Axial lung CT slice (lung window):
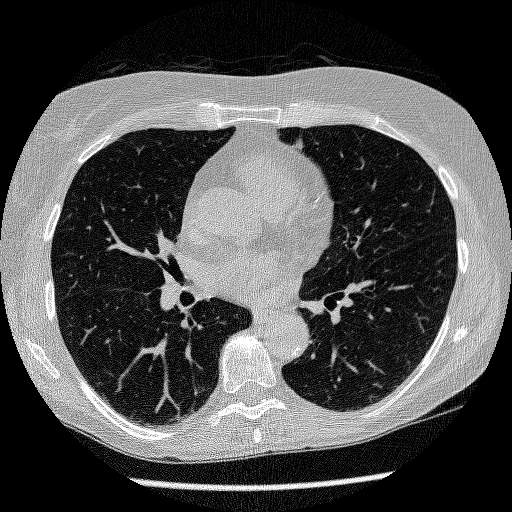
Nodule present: no